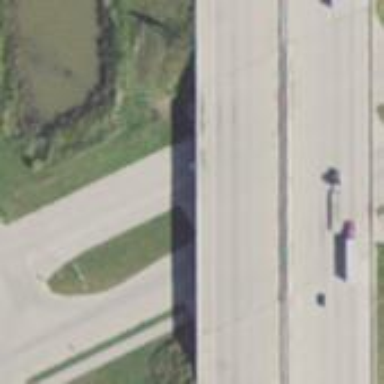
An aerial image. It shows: Viaduct bridge created by man.